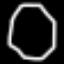
Label: octagon